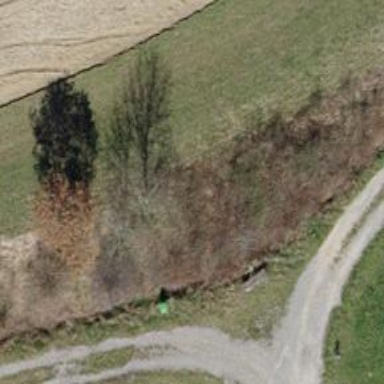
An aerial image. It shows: Hedge acting as barrier.